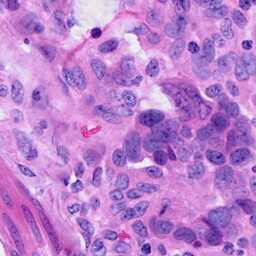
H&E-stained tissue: Ovarian